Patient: sex M, age 69
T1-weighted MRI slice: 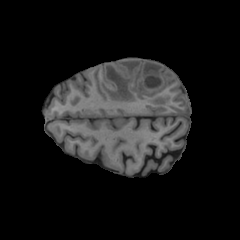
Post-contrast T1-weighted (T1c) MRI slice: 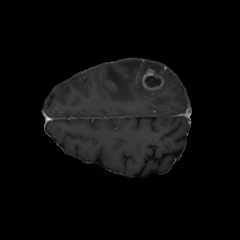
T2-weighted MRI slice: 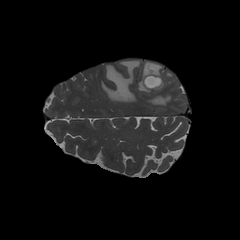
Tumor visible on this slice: yes
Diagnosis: Glioblastoma, IDH-wildtype
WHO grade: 4